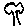
Label: tree